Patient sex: F
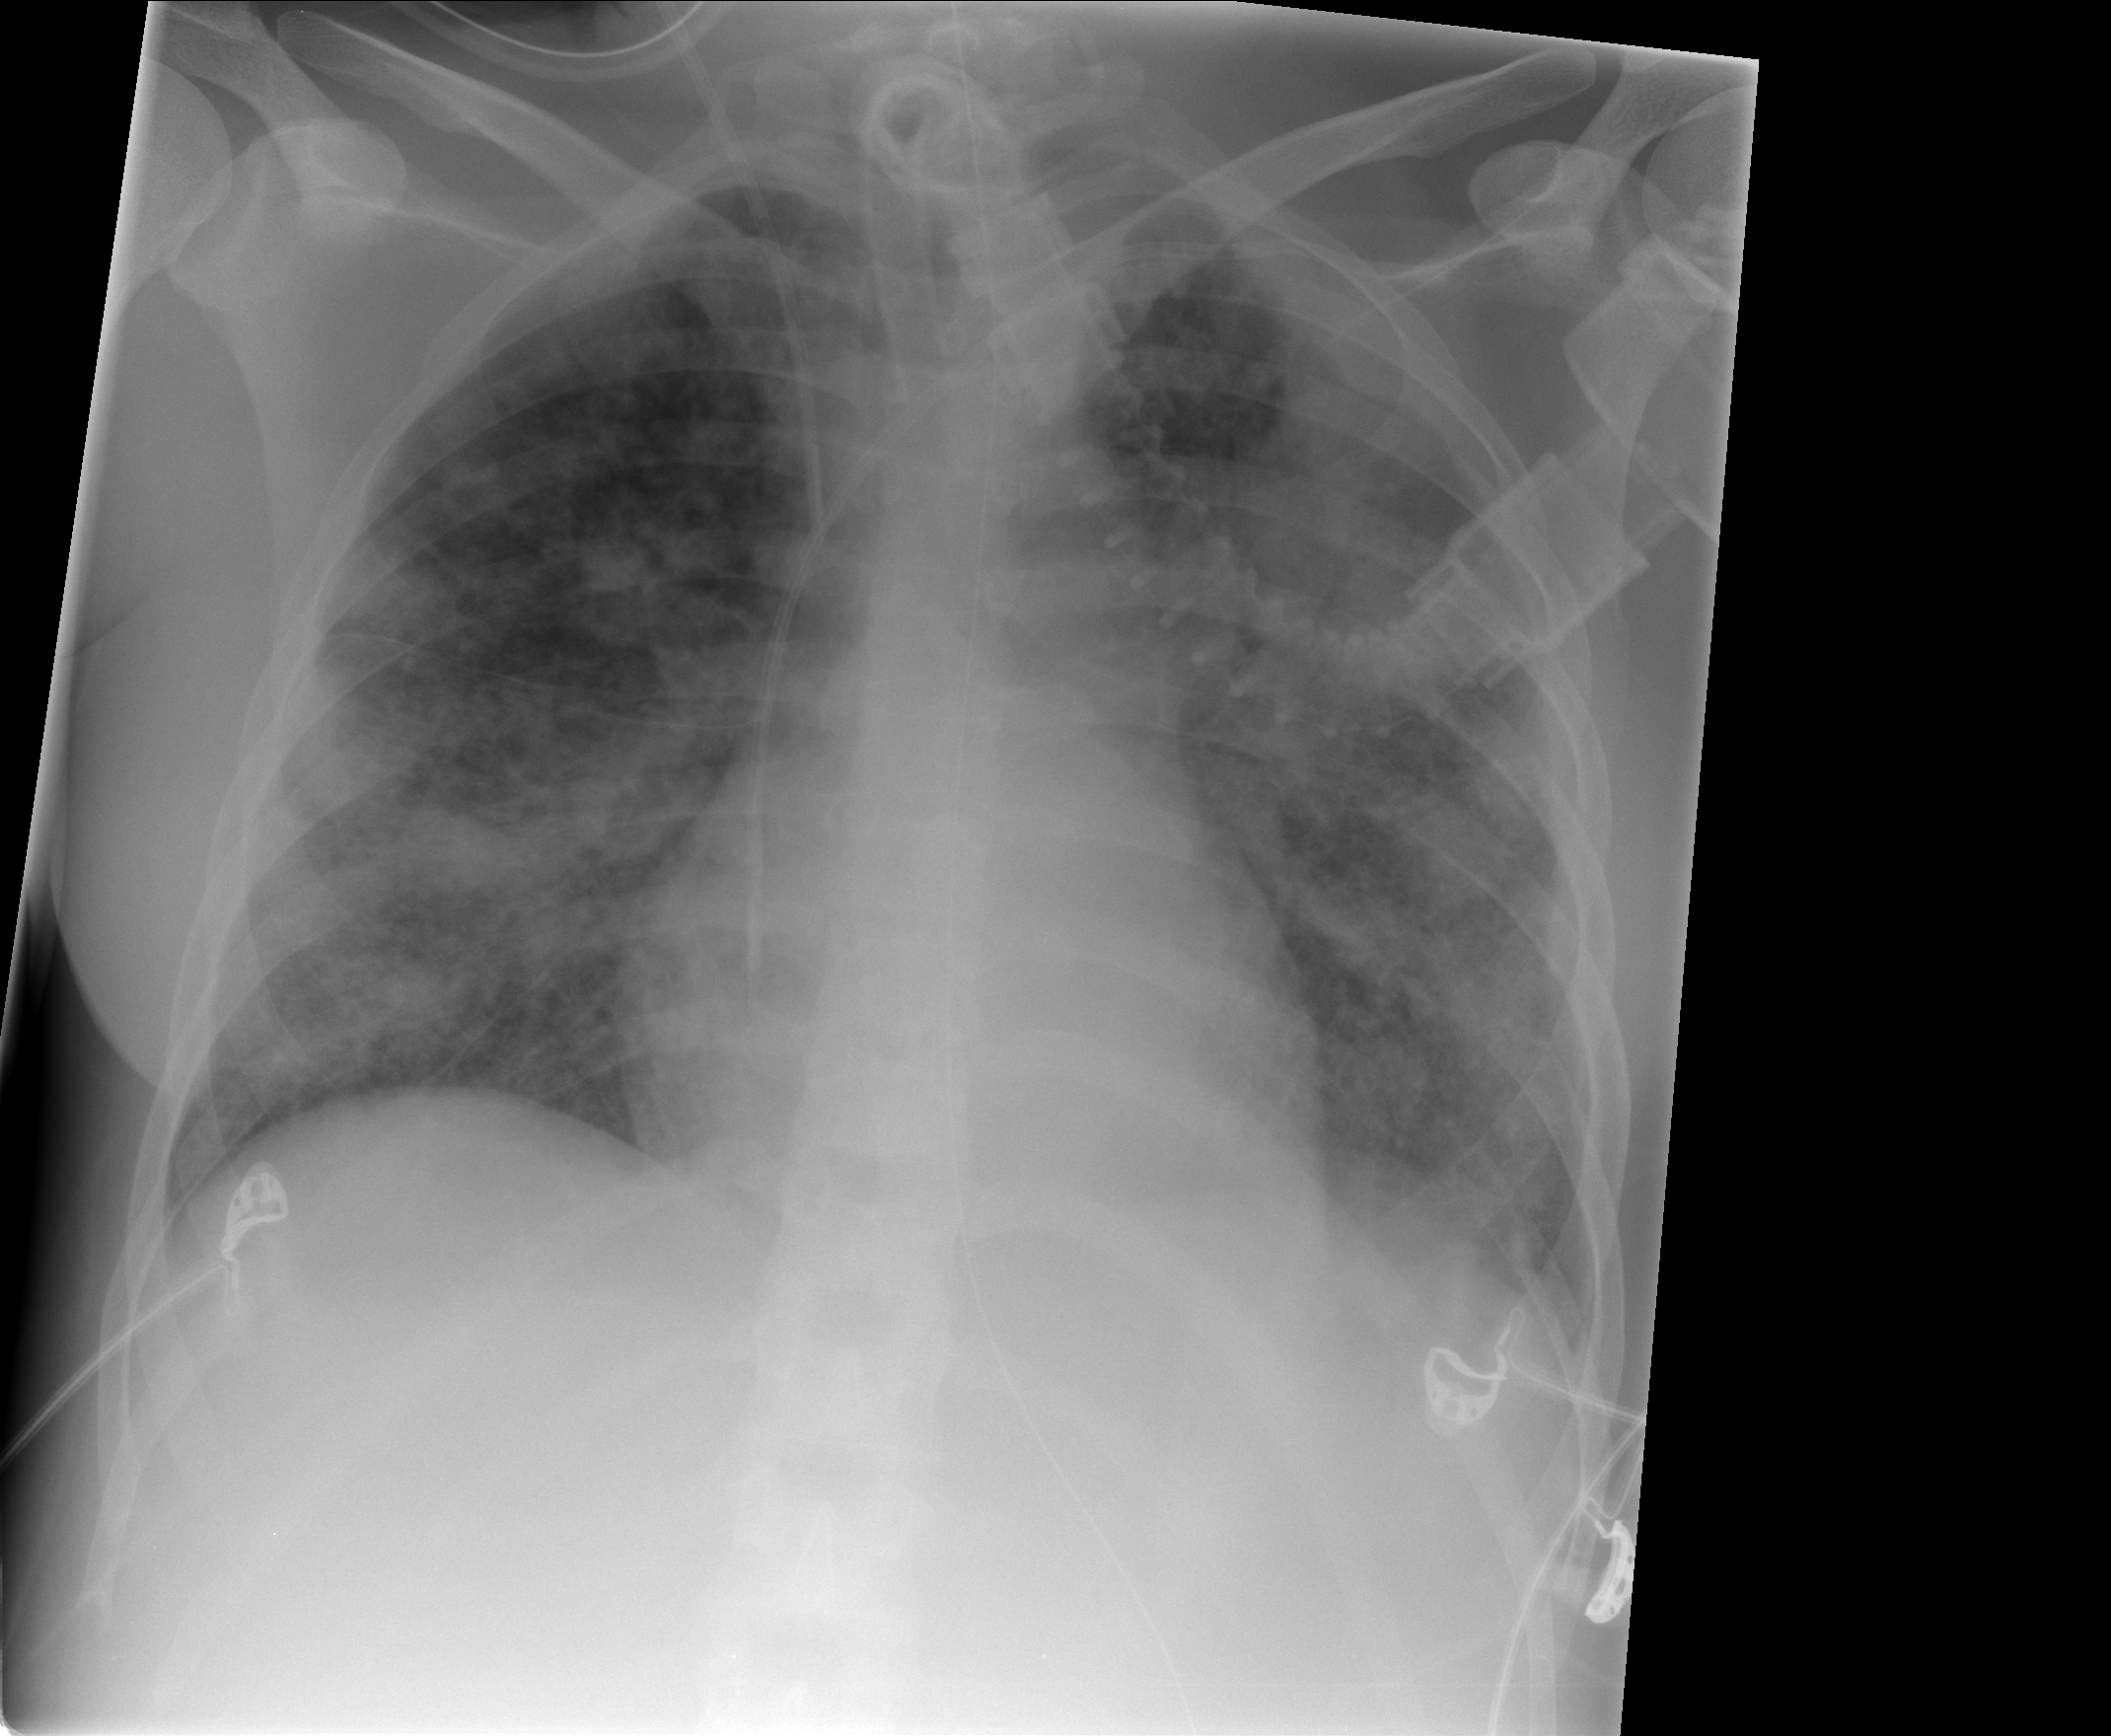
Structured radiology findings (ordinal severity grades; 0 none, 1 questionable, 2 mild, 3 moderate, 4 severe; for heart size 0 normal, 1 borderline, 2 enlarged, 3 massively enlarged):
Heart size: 0
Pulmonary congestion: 0
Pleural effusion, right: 0
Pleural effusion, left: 2
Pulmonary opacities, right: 4
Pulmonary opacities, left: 4
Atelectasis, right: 3
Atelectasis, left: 3